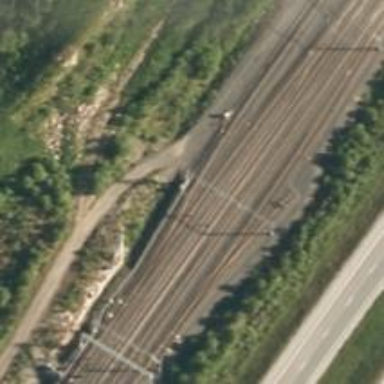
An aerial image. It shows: Railway with continuous electrified contact line.